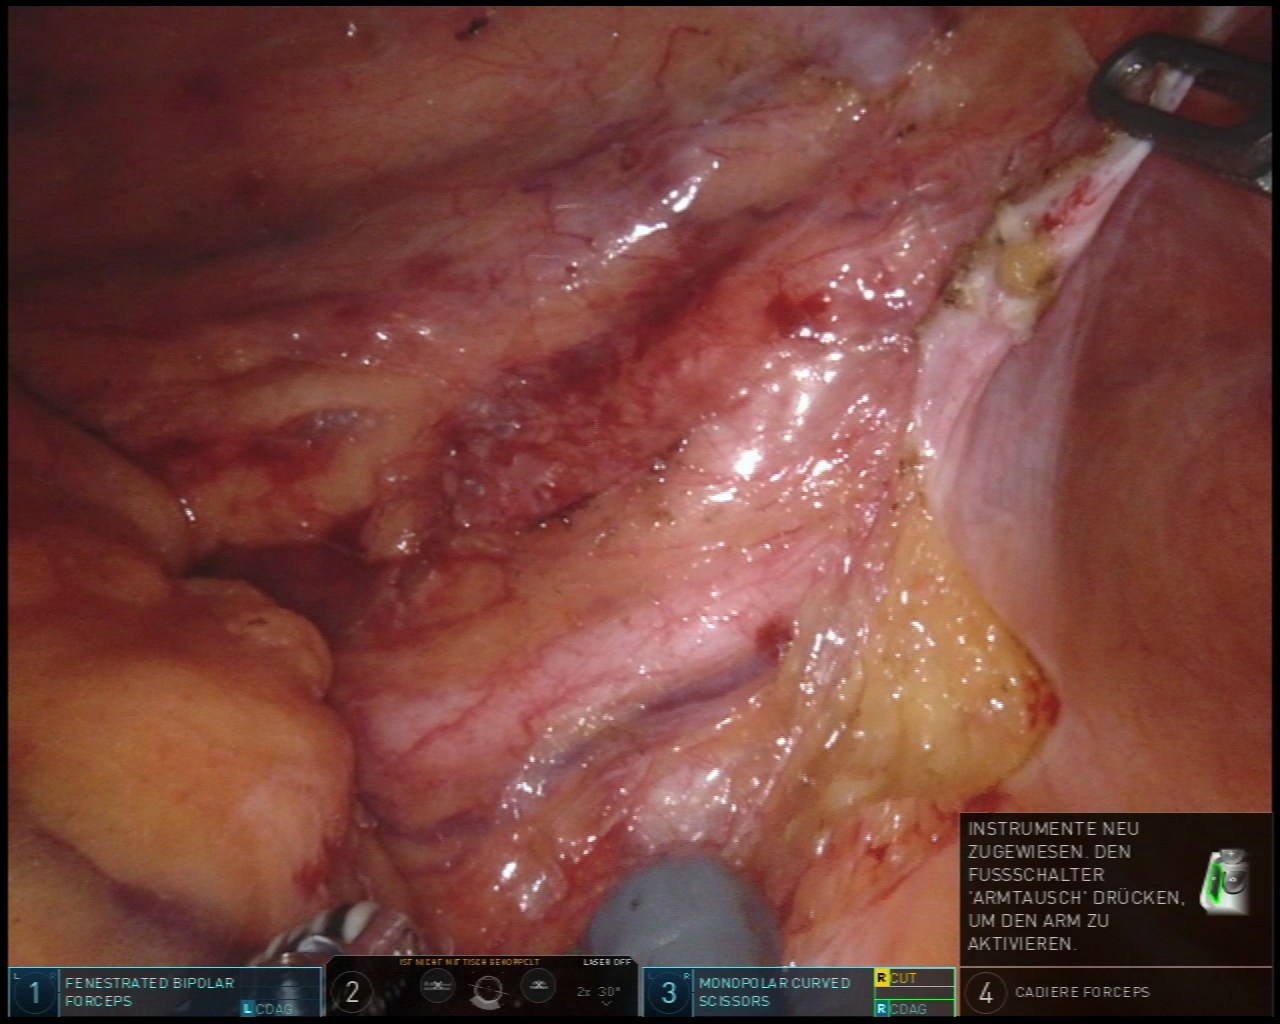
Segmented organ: ureter
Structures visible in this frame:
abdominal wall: yes
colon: no
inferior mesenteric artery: no
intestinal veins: no
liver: no
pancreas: no
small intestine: no
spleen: no
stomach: no
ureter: yes
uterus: no
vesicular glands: no